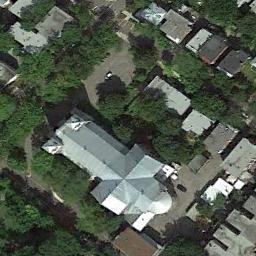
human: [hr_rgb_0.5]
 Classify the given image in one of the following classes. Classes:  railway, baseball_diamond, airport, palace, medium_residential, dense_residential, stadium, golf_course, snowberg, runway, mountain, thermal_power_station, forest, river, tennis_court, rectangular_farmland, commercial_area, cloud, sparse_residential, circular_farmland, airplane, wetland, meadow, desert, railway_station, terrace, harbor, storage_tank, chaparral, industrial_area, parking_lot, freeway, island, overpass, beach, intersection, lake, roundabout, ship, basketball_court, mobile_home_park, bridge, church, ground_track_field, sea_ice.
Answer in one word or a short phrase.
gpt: church